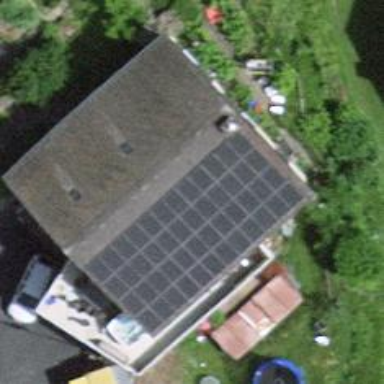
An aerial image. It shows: Solar photovoltaic panel generator located on building's roof.